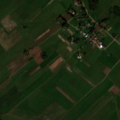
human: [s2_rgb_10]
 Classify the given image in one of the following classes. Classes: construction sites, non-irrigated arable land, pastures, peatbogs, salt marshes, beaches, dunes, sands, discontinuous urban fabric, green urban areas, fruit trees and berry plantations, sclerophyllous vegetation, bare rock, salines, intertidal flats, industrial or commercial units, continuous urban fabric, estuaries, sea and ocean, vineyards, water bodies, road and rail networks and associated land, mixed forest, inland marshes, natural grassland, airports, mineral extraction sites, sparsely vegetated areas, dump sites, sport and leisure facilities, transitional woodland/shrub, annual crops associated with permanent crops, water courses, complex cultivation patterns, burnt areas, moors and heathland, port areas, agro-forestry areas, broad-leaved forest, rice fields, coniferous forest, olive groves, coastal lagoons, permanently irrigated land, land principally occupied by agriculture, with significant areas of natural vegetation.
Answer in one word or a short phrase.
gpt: non-irrigated arable land, pastures, complex cultivation patterns, land principally occupied by agriculture, with significant areas of natural vegetation, transitional woodland/shrub